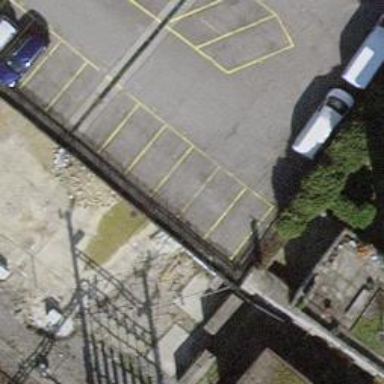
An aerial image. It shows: Parking aisle designated as service road.